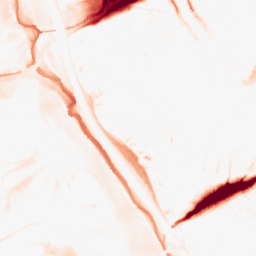
Category: morphological
Decomposition family: tophat
Decomposition parameters: size: 20
mode: black
Upsampling method: regularized
Upsampling parameters: scale: 2
lambda_reg: 0.01
Upsampling scale: 2